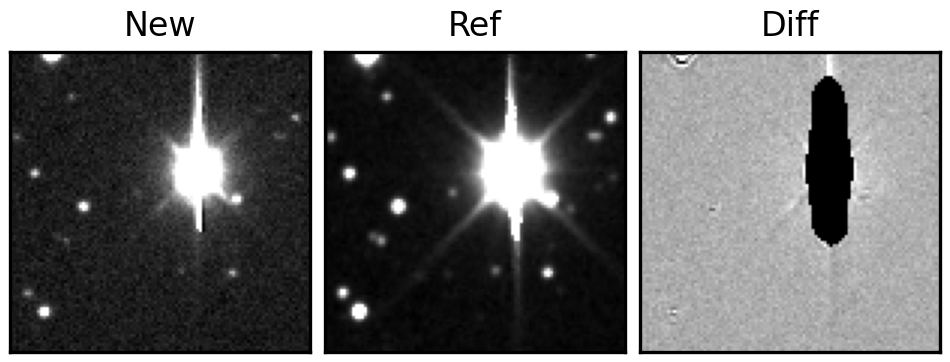
Label: bogus